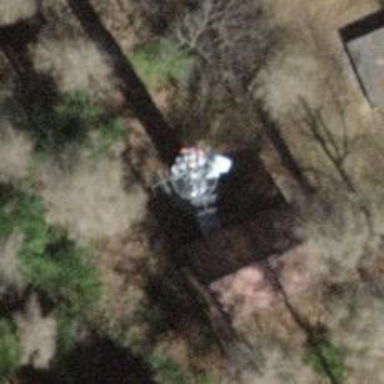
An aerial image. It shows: Communication tower.